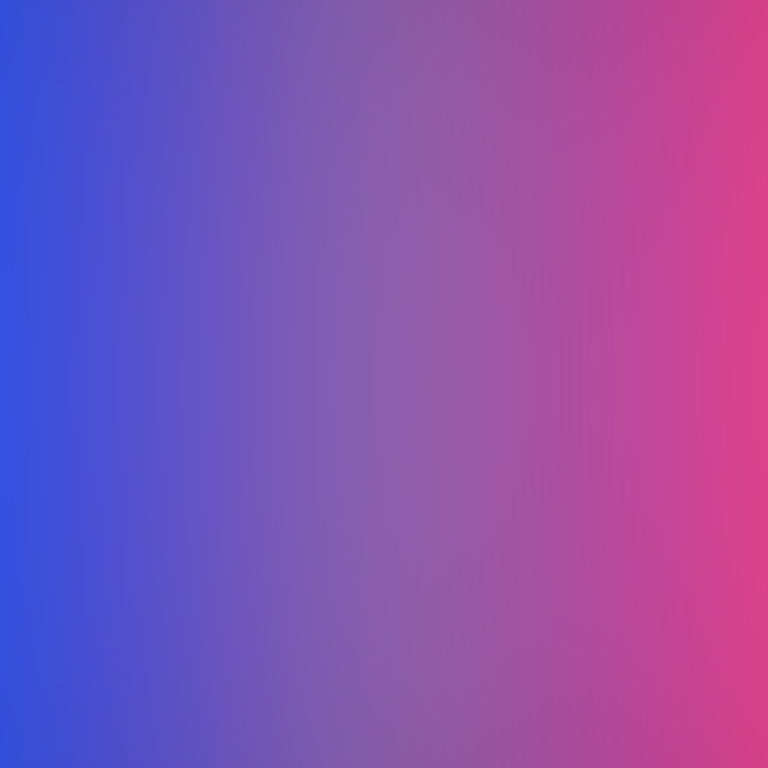
Abstract light effect, smooth gradient from deep blue to vivid pink, serene atmosphere, soft glow, no room, no furniture, no objects.